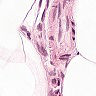
Metastatic tissue present: no